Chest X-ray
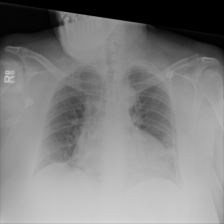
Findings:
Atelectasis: negative
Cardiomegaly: negative
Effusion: negative
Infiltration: negative
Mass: negative
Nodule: negative
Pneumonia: negative
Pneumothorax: negative
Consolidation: negative
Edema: negative
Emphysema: negative
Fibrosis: negative
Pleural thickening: negative
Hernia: negative